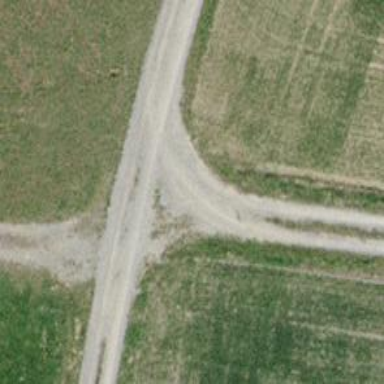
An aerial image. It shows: Pebblestone track with grade2 tracktype.